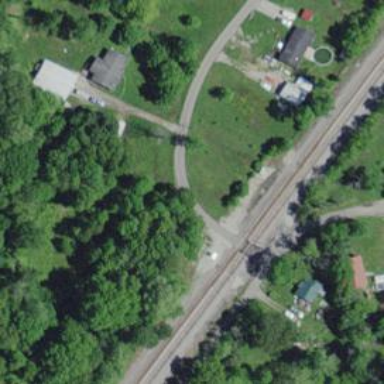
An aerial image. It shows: Railway level crossing.